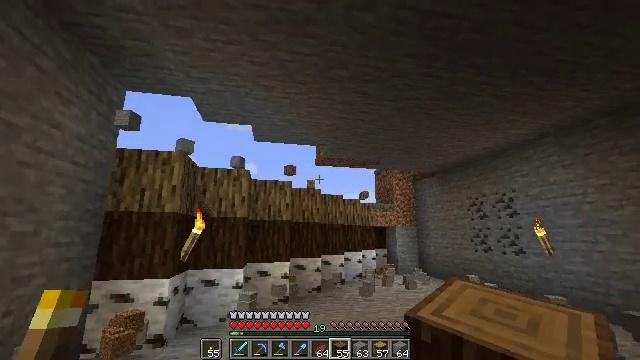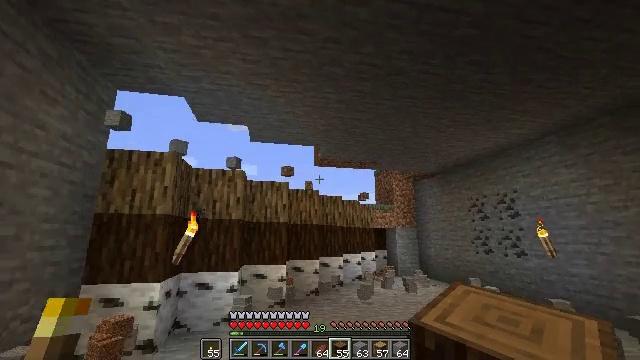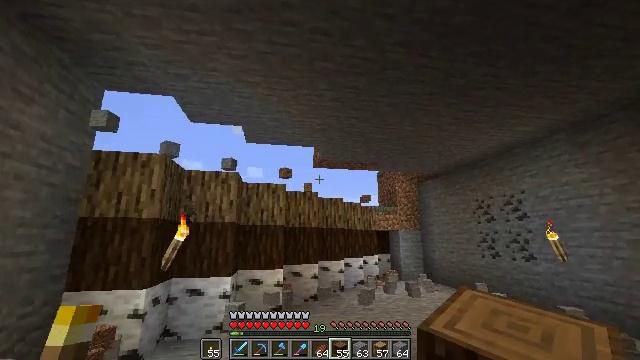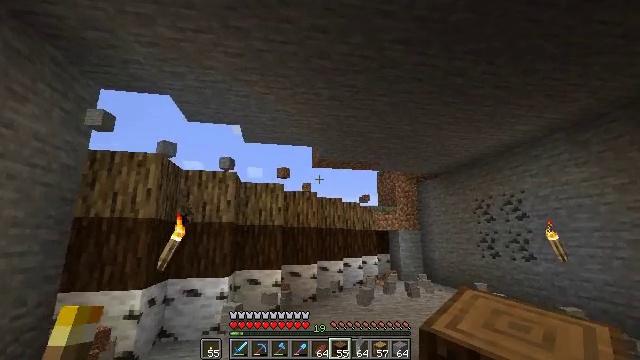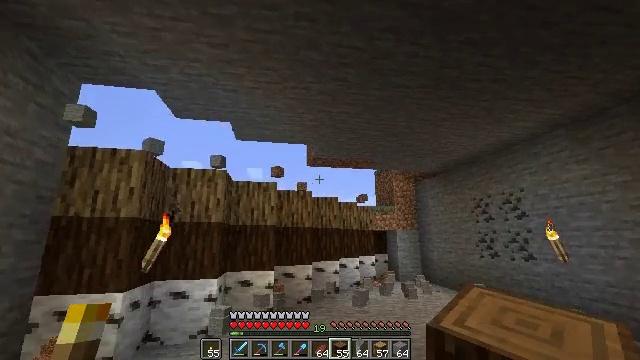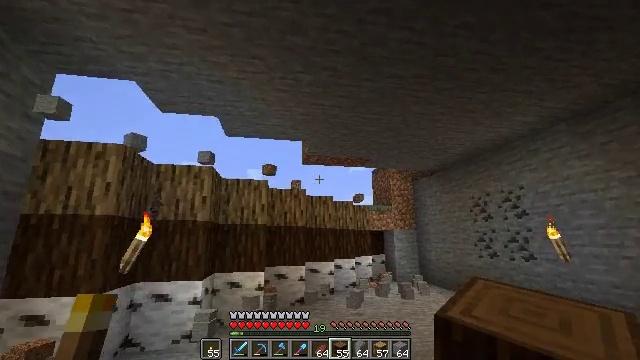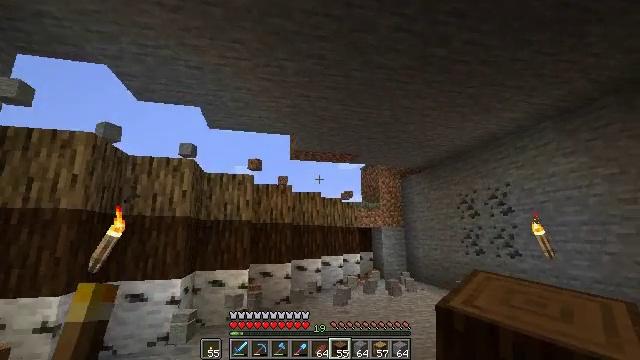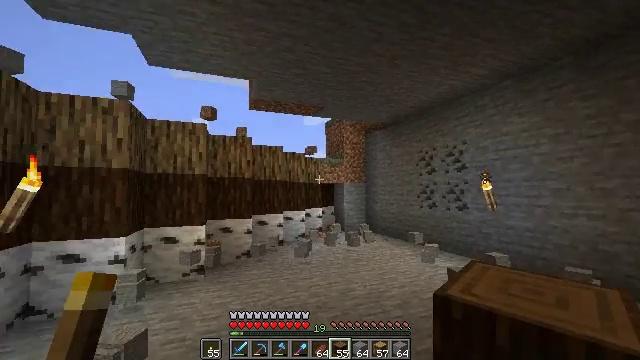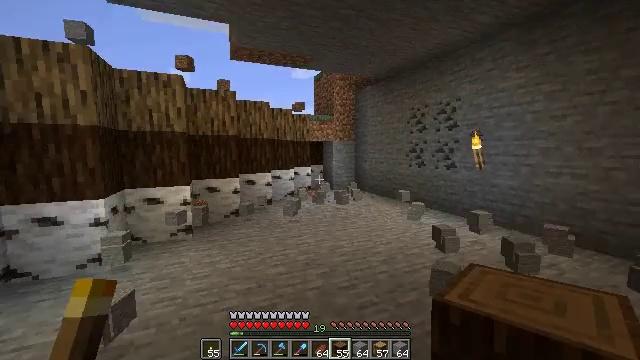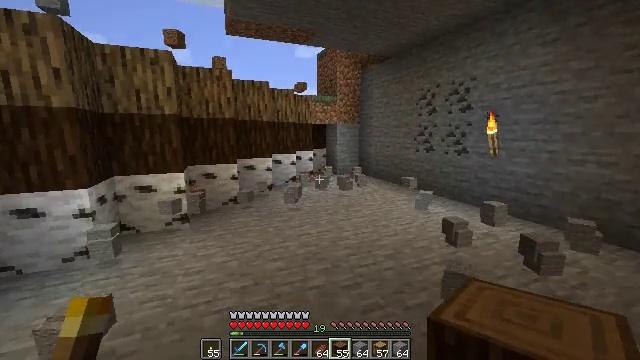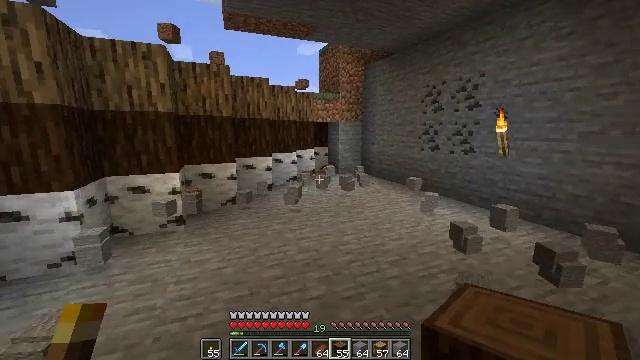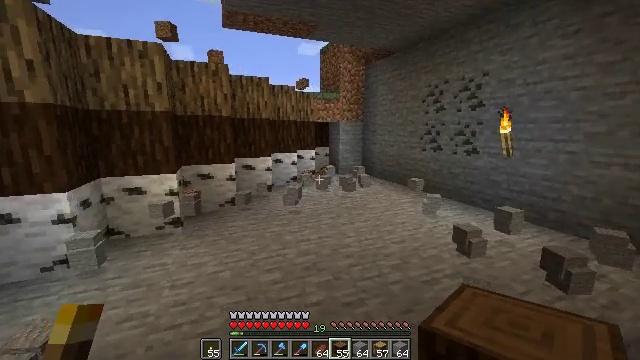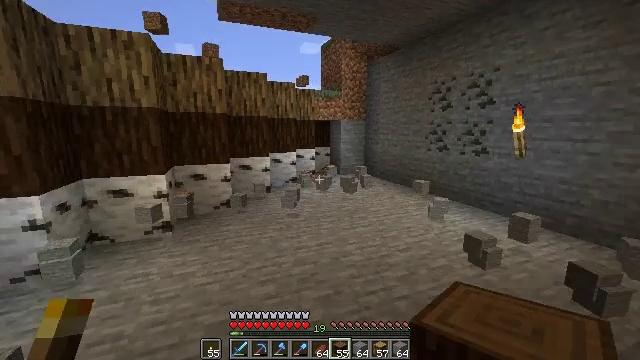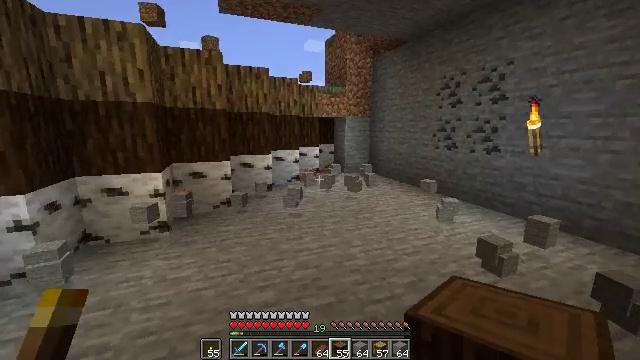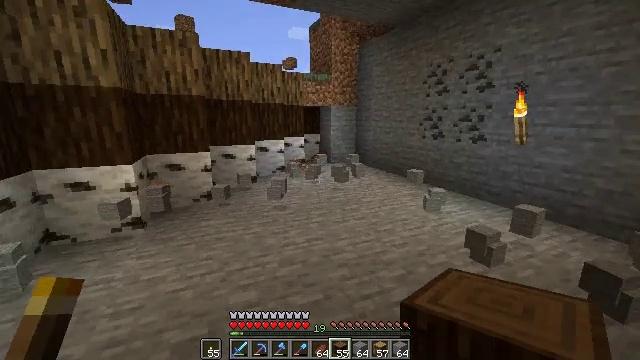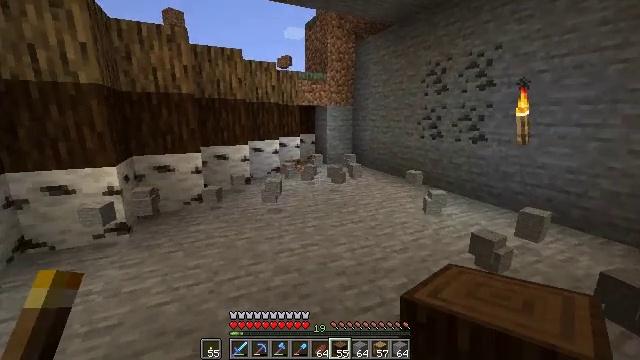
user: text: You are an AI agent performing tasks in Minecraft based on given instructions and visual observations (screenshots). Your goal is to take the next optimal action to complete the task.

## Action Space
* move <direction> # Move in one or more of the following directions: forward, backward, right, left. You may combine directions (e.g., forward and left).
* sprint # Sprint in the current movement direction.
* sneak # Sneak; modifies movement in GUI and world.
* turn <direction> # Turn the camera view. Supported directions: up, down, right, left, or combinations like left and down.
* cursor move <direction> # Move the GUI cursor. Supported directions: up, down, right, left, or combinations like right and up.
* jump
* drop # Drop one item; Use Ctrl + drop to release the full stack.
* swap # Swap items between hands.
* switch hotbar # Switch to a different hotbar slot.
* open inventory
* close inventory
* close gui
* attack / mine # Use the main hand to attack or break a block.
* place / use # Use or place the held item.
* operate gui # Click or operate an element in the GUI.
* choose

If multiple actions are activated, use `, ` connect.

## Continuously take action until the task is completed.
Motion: motion action
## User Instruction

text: Remove a stone from the inventory.
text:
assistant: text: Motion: move forward and move right
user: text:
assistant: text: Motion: move forward and move right, turn left
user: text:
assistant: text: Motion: move forward and move right
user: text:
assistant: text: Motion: move forward and move right
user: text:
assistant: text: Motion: move forward
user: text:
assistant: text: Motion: move forward, turn right
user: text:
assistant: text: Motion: move forward, turn right and down
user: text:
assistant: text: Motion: move forward, turn right and down
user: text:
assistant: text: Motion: move forward, turn down
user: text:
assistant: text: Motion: move forward
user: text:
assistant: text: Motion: move forward
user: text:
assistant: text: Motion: move forward
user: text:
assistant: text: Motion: move forward
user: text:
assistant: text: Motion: move forward, turn right and down
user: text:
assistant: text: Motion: move forward
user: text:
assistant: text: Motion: move forward
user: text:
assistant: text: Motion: move forward
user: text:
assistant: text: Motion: move forward
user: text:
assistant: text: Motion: move forward, turn down
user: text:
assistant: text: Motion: move forward
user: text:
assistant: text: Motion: move forward
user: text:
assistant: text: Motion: move forward
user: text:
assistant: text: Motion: move forward
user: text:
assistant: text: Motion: move forward
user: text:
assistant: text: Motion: move forward
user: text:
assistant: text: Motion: move forward
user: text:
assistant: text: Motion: move forward, turn right
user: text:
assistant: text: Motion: move forward, turn right
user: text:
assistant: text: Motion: move forward, turn right
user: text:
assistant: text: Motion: move forward